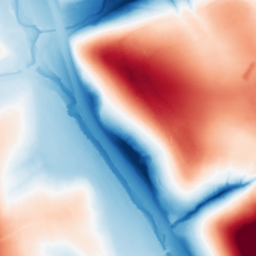
Category: classical
Decomposition family: gaussian_anisotropic
Decomposition parameters: sigma_x: 50
sigma_y: 50
Upsampling method: sinc_blackman
Upsampling parameters: scale: 2
kernel_size: 16
Upsampling scale: 2